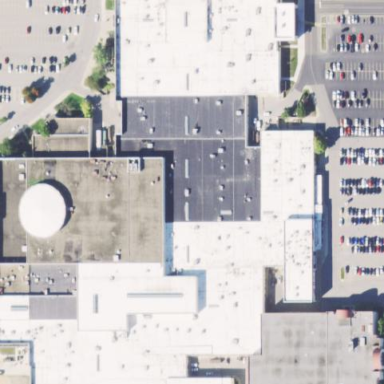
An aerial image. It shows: Mall building.